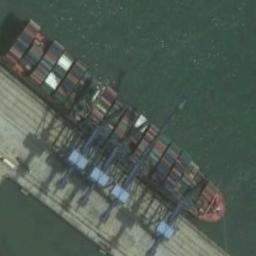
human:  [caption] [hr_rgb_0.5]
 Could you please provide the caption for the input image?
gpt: An orange-red container-loaded ship docked at the dock, With many loading and unloading equipment on the dock .

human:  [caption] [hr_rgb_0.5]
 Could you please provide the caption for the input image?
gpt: There are many containers on the ship .

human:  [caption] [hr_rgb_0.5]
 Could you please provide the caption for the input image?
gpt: There is a ship in the green water on the shore .

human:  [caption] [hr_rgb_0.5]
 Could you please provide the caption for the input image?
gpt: The cargo ship full of containers is docked at the dock and the water is dark green .

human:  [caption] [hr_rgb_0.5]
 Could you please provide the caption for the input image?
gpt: The ship is at the harbor surrounded by green water .